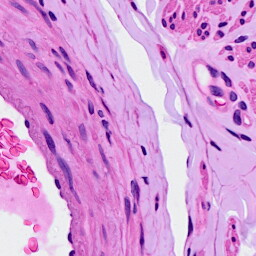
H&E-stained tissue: Ovarian